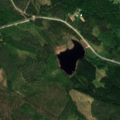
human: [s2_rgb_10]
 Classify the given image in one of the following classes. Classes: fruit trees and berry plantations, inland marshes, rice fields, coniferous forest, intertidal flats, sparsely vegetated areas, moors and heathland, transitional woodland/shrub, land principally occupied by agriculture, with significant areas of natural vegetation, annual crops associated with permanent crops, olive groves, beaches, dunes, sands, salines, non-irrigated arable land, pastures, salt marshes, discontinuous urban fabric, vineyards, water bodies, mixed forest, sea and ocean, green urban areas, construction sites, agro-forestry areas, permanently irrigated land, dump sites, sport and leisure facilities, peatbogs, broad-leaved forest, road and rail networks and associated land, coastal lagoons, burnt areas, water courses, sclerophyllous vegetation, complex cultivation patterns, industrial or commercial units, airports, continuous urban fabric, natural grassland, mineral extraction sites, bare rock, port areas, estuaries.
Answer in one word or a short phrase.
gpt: broad-leaved forest, coniferous forest, mixed forest